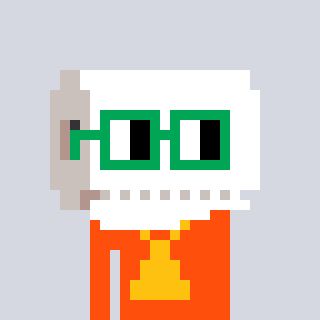
a pixel art character with square green glasses, a toiletpaper-full-shaped head and a orange-colored body on a cool background